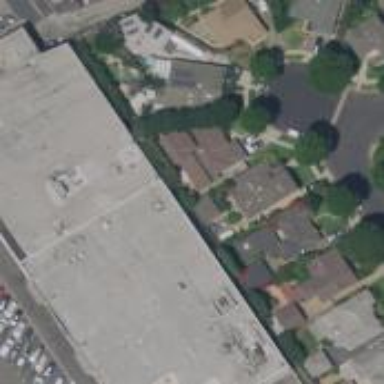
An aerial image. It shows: Building that houses supermarket.